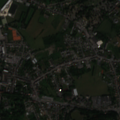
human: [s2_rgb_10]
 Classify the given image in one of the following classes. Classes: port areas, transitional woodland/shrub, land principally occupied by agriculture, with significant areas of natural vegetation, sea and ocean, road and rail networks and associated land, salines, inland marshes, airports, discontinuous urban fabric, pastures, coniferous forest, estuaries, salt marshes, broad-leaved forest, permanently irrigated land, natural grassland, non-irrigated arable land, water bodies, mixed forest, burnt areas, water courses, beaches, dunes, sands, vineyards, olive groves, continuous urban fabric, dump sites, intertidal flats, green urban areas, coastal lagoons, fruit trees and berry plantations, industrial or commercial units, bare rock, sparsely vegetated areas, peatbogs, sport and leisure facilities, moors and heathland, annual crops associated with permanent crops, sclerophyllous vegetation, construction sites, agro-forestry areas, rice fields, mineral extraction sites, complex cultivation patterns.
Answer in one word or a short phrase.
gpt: discontinuous urban fabric, complex cultivation patterns